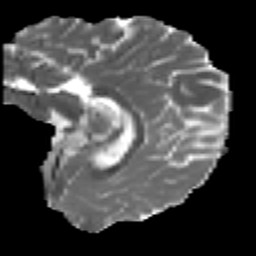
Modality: MD
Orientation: sagittal
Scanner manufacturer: ge
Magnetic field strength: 3 T
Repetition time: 7.98 s
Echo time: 0.0701 s